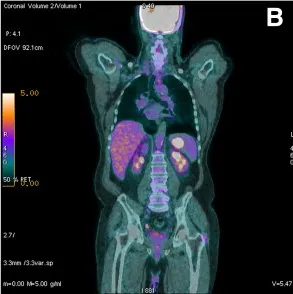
18F-FDG PET images of splenic metastasis. And coronal section.
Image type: radiology (pet)